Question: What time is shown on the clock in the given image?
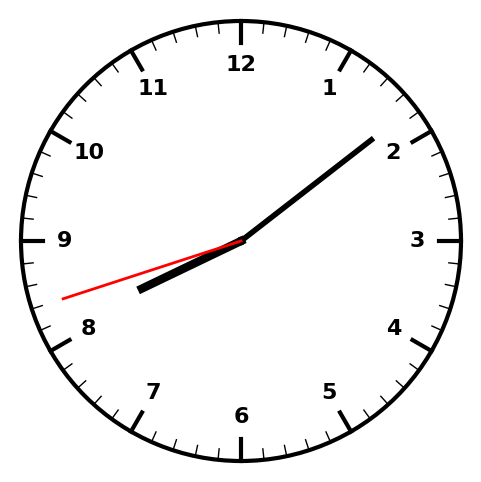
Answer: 08:08:42